【题型】解答题　【知识点】解析几何　【难度】medium
已知抛物线 \(\Gamma: x^2 = 4y\)，过点 \(P(a,b)\) 的直线 \(l\) 与抛物线 \(\Gamma\) 交于点 \(A\)、\(B\)，与 \(y\) 轴交于点 \(C\).

\vspace{0.5em}

(1) 若点 \(A\) 位于第一象限，且点 \(A\) 到抛物线 \(\Gamma\) 的焦点的距离等于 3，求点 \(A\) 的坐标；

\vspace{0.5em}

(2) 若点 \(A\) 坐标为 \((4,4)\)，且点 \(B\) 恰为线段 \(AC\) 的中点，求原点 \(O\) 到直线 \(l\) 的距离；

\vspace{0.5em}

(3) 若抛物线 \(\Gamma\) 上存在定点 \(D\) 使得满足题意的点 \(A\)、\(B\) 都有 \(DA \perp DB\)，求 \(a\)、\(b\) 满足的关系式.

\vspace{1em}
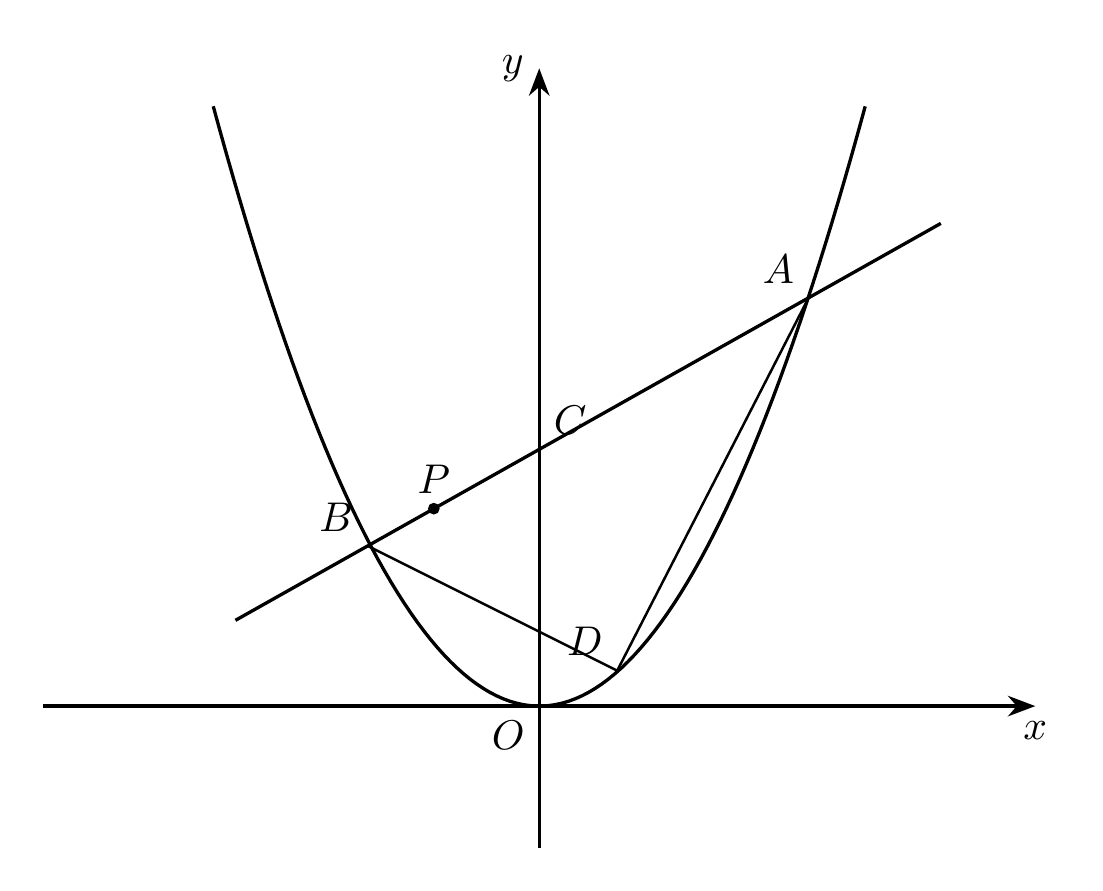
【解答】
\textbf{【答案】}
(1) \((2\sqrt{2}, 2)\)

(2) \(\dfrac{4\sqrt{13}}{13}\)

(3) \(a^2 = 4b - 16\)

\vspace{1em}

\textbf{【分析】}
(1) 设 \(A(x,y)(x>0,y>0)\)，利用抛物线的定义可求出点 \(y\) 的值，由此可求出点 \(A\) 的坐标；

(2) 设 \(B\left(b, \dfrac{b^2}{4}\right)\)，则 \(C\left(2b-4, \dfrac{b^2}{2}-4\right)\)，根据点 \(C\) 在 \(y\) 轴上，可求出 \(b\) 的值，可得点 \(B\) 的坐标，可求出直线 \(AB\) 的方程，再利用点到直线的距离公式可求得结果；

(3) 分析可知，直线 \(l\) 斜率必然存在，设其方程为 \(y-b = k(x-a)\)，设点 \(D\left(x_0, \dfrac{x_0^2}{4}\right)\)、\(A\left(x_1, \dfrac{x_1^2}{4}\right)\)、\(B\left(x_2, \dfrac{x_2^2}{4}\right)\)，将直线 \(l\) 的方程与抛物线的方程联立，列出韦达定理，根据 \(\overrightarrow{DA} \cdot \overrightarrow{DB} = 0\) 可得出关于 \(x_0\) 的等式，消去 \(x_0\) 即可得出结果.

\vspace{1em}

\textbf{【详解】}

(1) 设 \(A(x,y)(x>0,y>0)\)，因为点 \(A\) 在抛物线上，

所以点 \(A\) 到抛物线 \(\Gamma\) 的焦点的距离等于它到抛物线 \(\Gamma\) 的准线 \(y=-1\) 的距离，

所以 \(y+1=3\)，则 \(y=2\)，所以 \(x=2\sqrt{y}=2\sqrt{2}\)，故点 \(A\) 的坐标是 \((2\sqrt{2}, 2)\).

\vspace{1em}

(2) 设 \(B\left(b, \dfrac{b^2}{4}\right)\)，则 \(C\left(2b-4, \dfrac{b^2}{2}-4\right)\)，由题意 \(2b-4=0\)，所以 \(b=2\)，

所以点 \(B\) 的坐标为 \((2,1)\)，则 \(k_{AB} = \dfrac{4-1}{4-2} = \dfrac{3}{2}\)，

所以，直线 \(l\) 的方程为 \(y-1 = \dfrac{3}{2}(x-2)\)，即直线 \(l\) 的方程为 \(3x-2y-4=0\)，

所以原点 \(O\) 到直线 \(l\) 的距离为
\[
d = \dfrac{|4|}{\sqrt{3^2 + (-2)^2}} = \dfrac{4}{\sqrt{13}} = \dfrac{4\sqrt{13}}{13}.
\]

\vspace{1em}

(3) 设 \(D\left(x_0, \dfrac{x_0^2}{4}\right)\)，若直线 \(l\) 的斜率不存在时，则直线 \(l\) 与抛物线 \(\Gamma\) 只有一个交点，不合乎题意，

所以，直线 \(l\) 斜率必然存在，设其方程为 \(y-b = k(x-a)\)，

代入 \(x^2 = 4y\) 中，得 \(x^2 - 4kx + 4ka - 4b = 0\)，

设 \(A\left(x_1, \dfrac{x_1^2}{4}\right)\)、\(B\left(x_2, \dfrac{x_2^2}{4}\right)\)，则 \(x_1 + x_2 = 4k\)，\(x_1x_2 = 4ka - 4b\)，

因为 \(DA \perp DB\)，且
\[
\overrightarrow{DA} = \left(x_1 - x_0, \dfrac{x_1^2 - x_0^2}{4}\right),\quad
\overrightarrow{DB} = \left(x_2 - x_0, \dfrac{x_2^2 - x_0^2}{4}\right),
\]

所以
\[
\overrightarrow{DA} \cdot \overrightarrow{DB} = (x_1 - x_0)(x_2 - x_0) + \dfrac{(x_1 - x_0)(x_1 + x_0)(x_2 - x_0)(x_2 + x_0)}{16} = 0,
\]

显然 \(x_1 - x_0 \neq 0\)，\(x_2 - x_0 \neq 0\)，则
\[
1 + \dfrac{(x_1 + x_0)(x_2 + x_0)}{16} = 0,
\]

所以
\[
x_1x_2 + (x_1 + x_2)x_0 + x_0^2 + 16 = 0,
\]

故
\[
4ka - 4b + 4k x_0 + x_0^2 + 16 = 0,
\]
即
\[
4(a + x_0)k + x_0^2 + 16 - 4b = 0.
\]

由题意，得
\[
\begin{cases}
x_0 = -a \\
x_0^2 = 4b - 16
\end{cases},
\]
因此 \(a^2 = 4b - 16\).